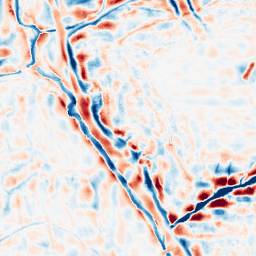
Category: wavelet
Decomposition family: wavelet_dwt
Decomposition parameters: wavelet: db4
level: 4
Upsampling method: sinc_blackman
Upsampling parameters: scale: 2
kernel_size: 16
Upsampling scale: 2